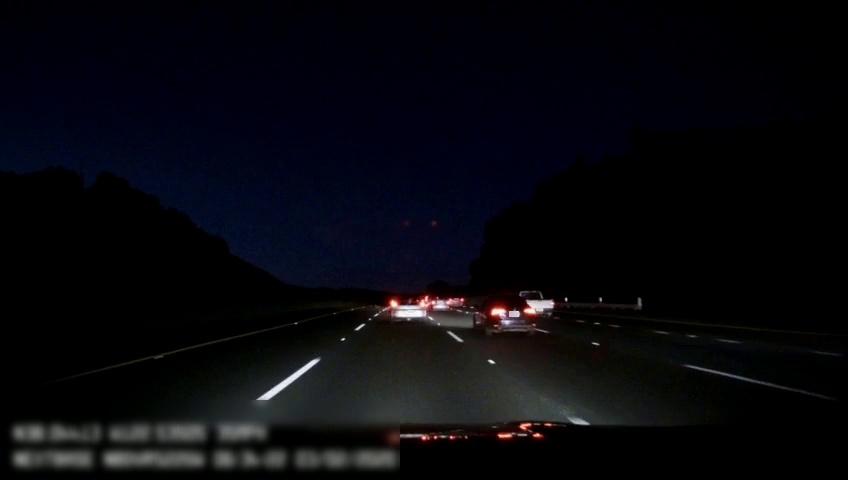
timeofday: Night
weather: Other
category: Drivable Space
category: Vehicles | SUV
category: Vehicles | SUV
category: Vehicles | Car
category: Vehicles | SUV
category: Vehicles | Truck
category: Lanes | Alternate Lane
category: Lanes | Current Lane
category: Lanes | Current Lane
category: Lanes | Alternate Lane
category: Lanes | Alternate Lane
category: Lanes | Alternate Lane